Field crop: maize
Growth stage: 1
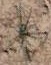
Species: salsola